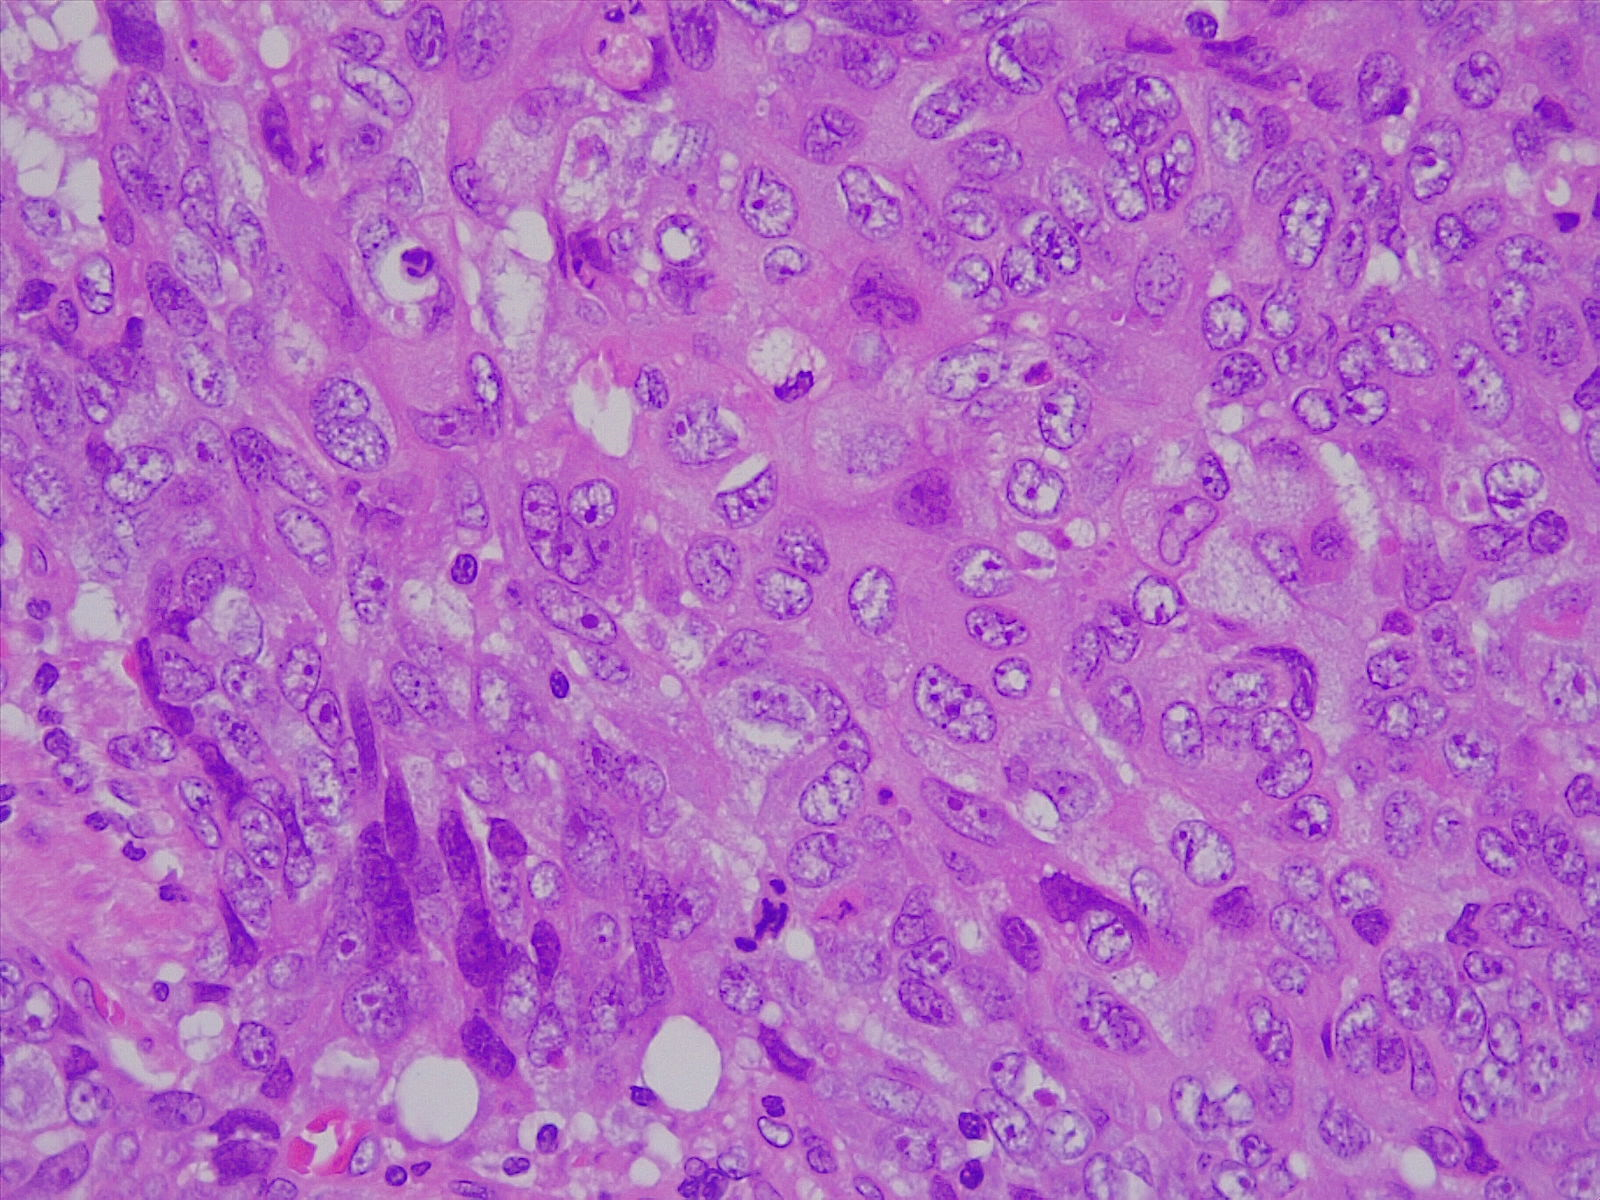
Label: lung squamous cell carcinoma, poorly differentiated